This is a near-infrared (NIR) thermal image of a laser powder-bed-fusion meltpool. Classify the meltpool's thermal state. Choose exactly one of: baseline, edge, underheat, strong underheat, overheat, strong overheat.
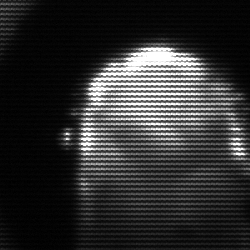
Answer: baseline